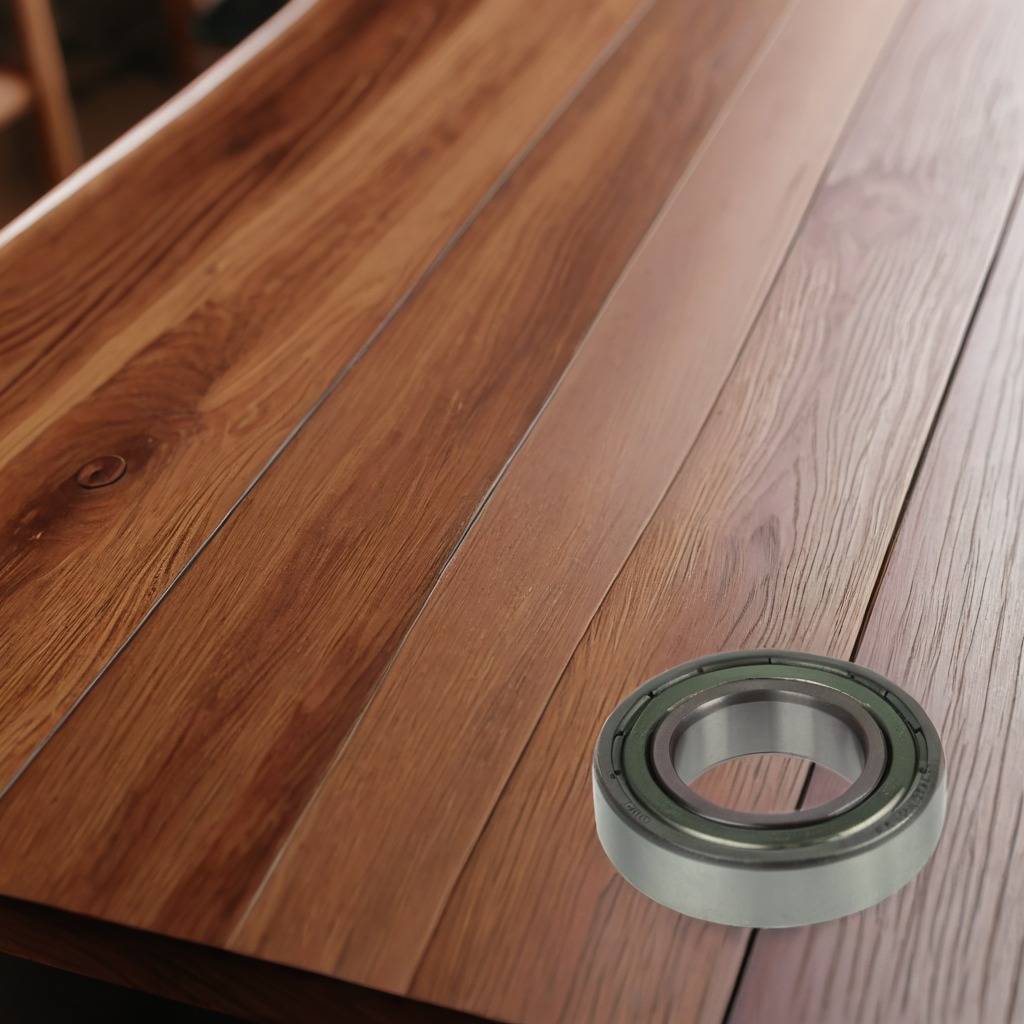
A metal ball bearing is lying on the wooden table in a carpentry studio.